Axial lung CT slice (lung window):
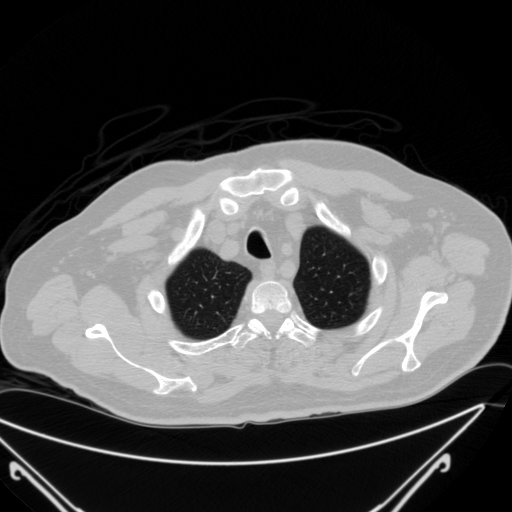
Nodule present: no